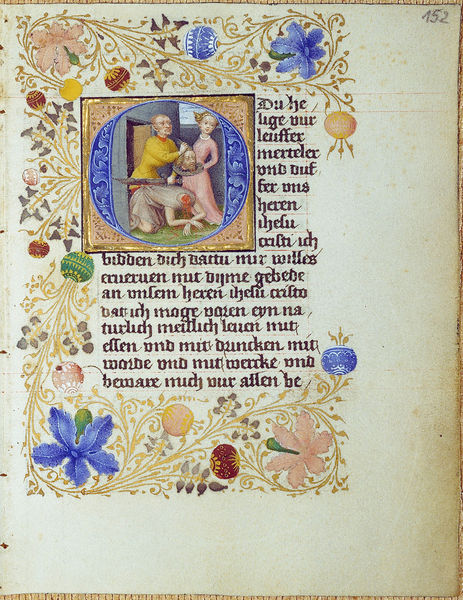
Titel: Lochner-Gebetsbuch
Künstler: Stefan Lochner
Institution: Darmstadt, Universitäts- und Landesbibliothek
Schlagwörter: blau, blätter, kopf, mann, gelb, grün, blume, blumen, frau, kleid, orange, blüten, rot, ornament, bibel, enthauptung, geköpft, herodes, holofernes, johannes, judith, salome, teller, tod, tot, toter, täufer, herr, blatt, rosa, ranken, schrift, papier, rand, dekoration, ornamente, verzierung, blut, buch, religion, seite, illustration, schwert, text, initiale, buchseite, mittelalter, miniatur, letter, handschrift, latein, buchmalerei, manuskript, köpfung, minuskel, salomon, gutenberg, clematis, bulmen, o, blaue blumen, roisa, 152, inital